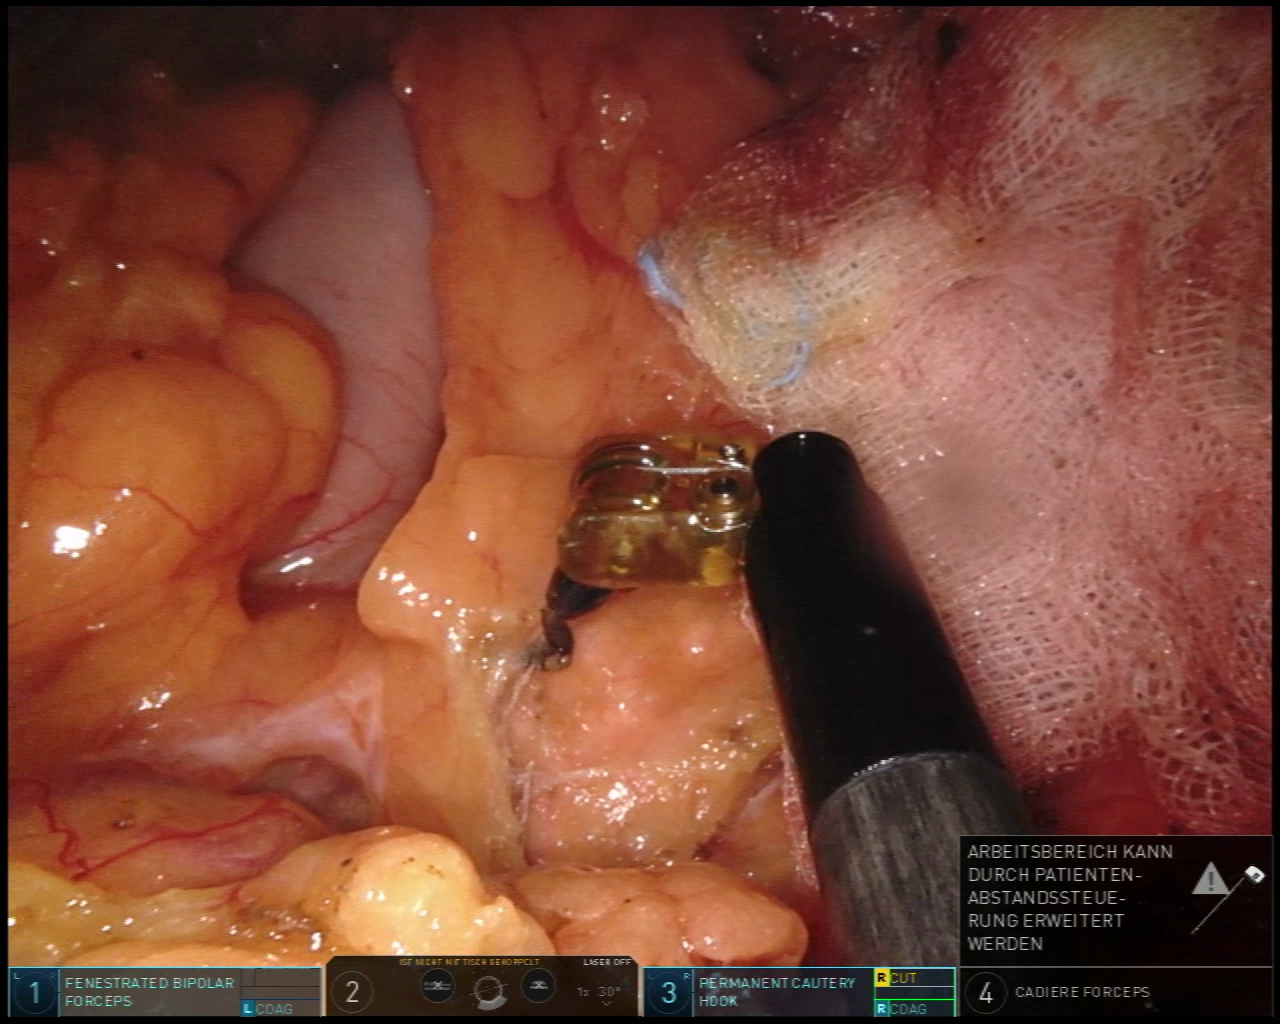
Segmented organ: pancreas
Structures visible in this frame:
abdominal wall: yes
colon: no
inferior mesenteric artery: no
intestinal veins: no
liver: no
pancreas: yes
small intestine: no
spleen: no
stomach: yes
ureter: no
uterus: no
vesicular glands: no